Interaction volume radius: 10 \u00c5
Interaction volume height: 10 \u00c5
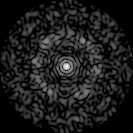
Disorder parameter: 0.851